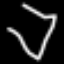
Label: diamond